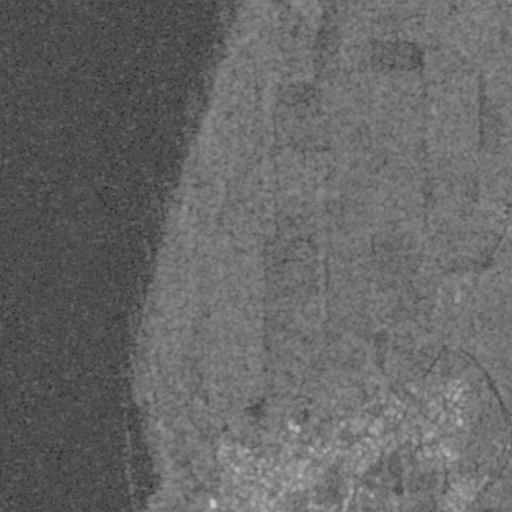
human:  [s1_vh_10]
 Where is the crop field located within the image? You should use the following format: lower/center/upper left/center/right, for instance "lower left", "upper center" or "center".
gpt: The crop field is located in the lower right of the image.
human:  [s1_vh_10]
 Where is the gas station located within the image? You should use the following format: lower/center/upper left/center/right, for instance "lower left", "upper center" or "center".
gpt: The gas station is located in the lower right of the image.
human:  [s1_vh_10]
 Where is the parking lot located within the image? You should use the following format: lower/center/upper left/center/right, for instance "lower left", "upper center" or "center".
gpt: The parking lot is located in the lower of the image.
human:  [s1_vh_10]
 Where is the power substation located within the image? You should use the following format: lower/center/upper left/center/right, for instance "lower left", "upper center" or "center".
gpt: The power substation is located in the upper center of the image.
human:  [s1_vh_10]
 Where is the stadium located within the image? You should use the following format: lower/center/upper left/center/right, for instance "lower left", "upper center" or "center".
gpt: The stadium is located in the lower center of the image.
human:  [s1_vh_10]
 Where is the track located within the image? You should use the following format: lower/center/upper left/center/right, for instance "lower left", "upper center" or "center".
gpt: The track is located in the lower right of the image.
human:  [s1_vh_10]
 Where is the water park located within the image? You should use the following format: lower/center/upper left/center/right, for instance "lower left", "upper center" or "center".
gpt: The water park is located in the lower center of the image.
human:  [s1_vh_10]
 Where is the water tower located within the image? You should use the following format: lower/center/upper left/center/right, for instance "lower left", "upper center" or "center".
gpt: The water tower is located in the lower center of the image.
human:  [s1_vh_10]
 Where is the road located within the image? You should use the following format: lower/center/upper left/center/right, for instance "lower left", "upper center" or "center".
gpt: There is no road in the image.

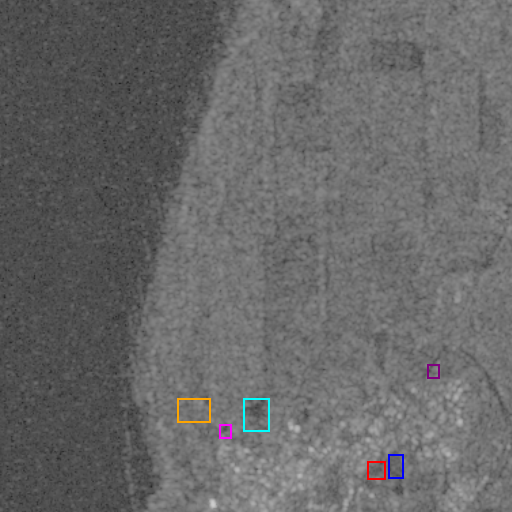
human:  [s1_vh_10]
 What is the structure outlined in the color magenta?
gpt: The structure outlined in magenta is a crop field.
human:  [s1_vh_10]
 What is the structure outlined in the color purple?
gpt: The structure outlined in purple is a gas station.
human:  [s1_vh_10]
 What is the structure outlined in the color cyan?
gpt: The structure outlined in cyan is a park.
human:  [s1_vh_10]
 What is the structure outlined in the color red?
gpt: The structure outlined in red is a parking lot.
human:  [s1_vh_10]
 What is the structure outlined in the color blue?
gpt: The structure outlined in blue is a track.
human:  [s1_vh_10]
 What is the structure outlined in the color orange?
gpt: The structure outlined in orange is a water park.
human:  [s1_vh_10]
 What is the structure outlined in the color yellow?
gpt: There is no yellow outline.